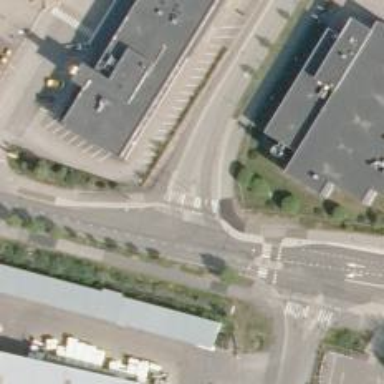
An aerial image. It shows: Road with "give way" sign.